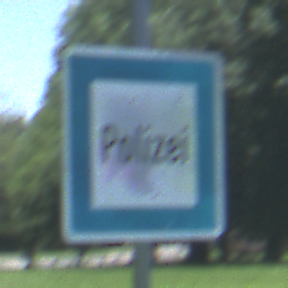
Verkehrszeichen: Polizei
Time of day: Midday
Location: Outdoor (Nature)
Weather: Clear
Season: Summer
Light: Natural